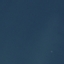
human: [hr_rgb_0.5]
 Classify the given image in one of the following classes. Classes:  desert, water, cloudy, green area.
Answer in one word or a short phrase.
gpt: water